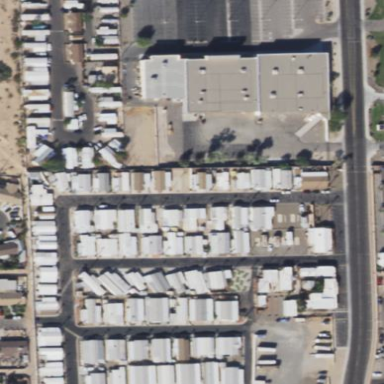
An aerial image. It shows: Mobile residential area.